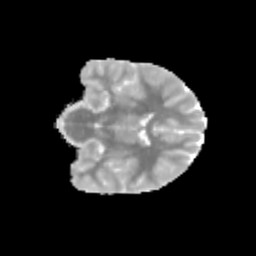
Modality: MD
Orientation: coronal
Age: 11
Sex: female
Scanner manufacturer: siemens
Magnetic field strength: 3 T
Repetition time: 3.8 s
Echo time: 0.07 s